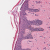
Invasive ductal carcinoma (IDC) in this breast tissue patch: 0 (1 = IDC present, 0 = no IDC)